Aerial crown-view tile of a tropical tree (Barro Colorado Island, Panama), acquired 20250616:
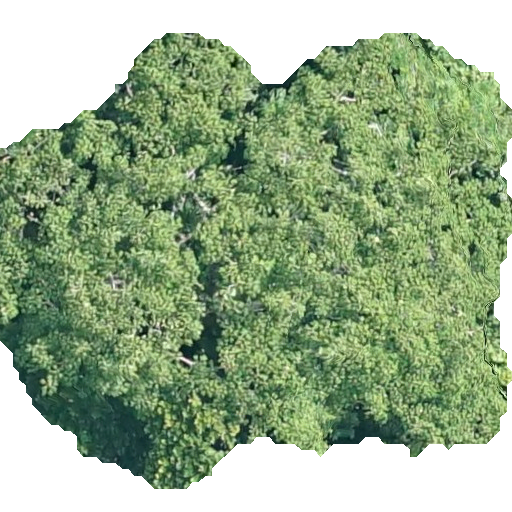
Species: Sterculia apetala
GBIF accepted scientific name: Sterculia apetala
Crown area: 280.336 m²